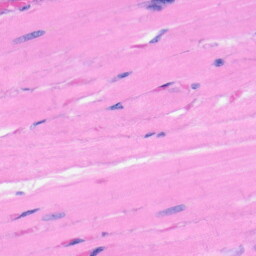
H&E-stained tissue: Heart